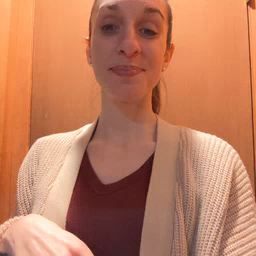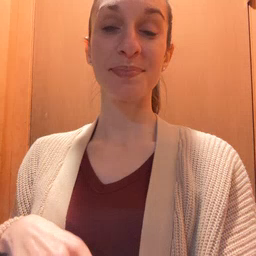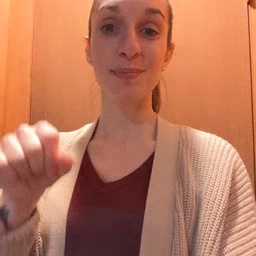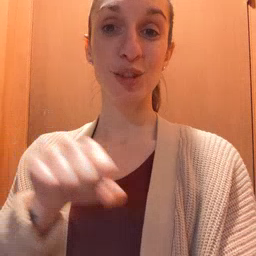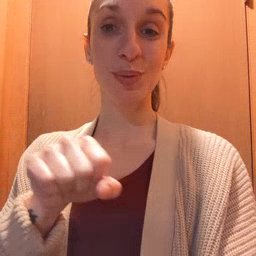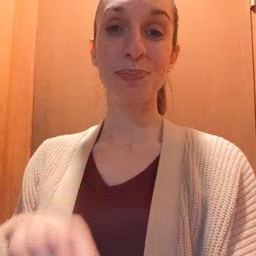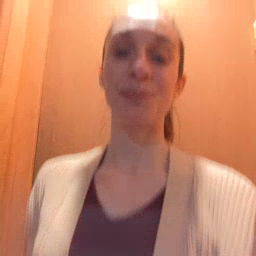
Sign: shoe